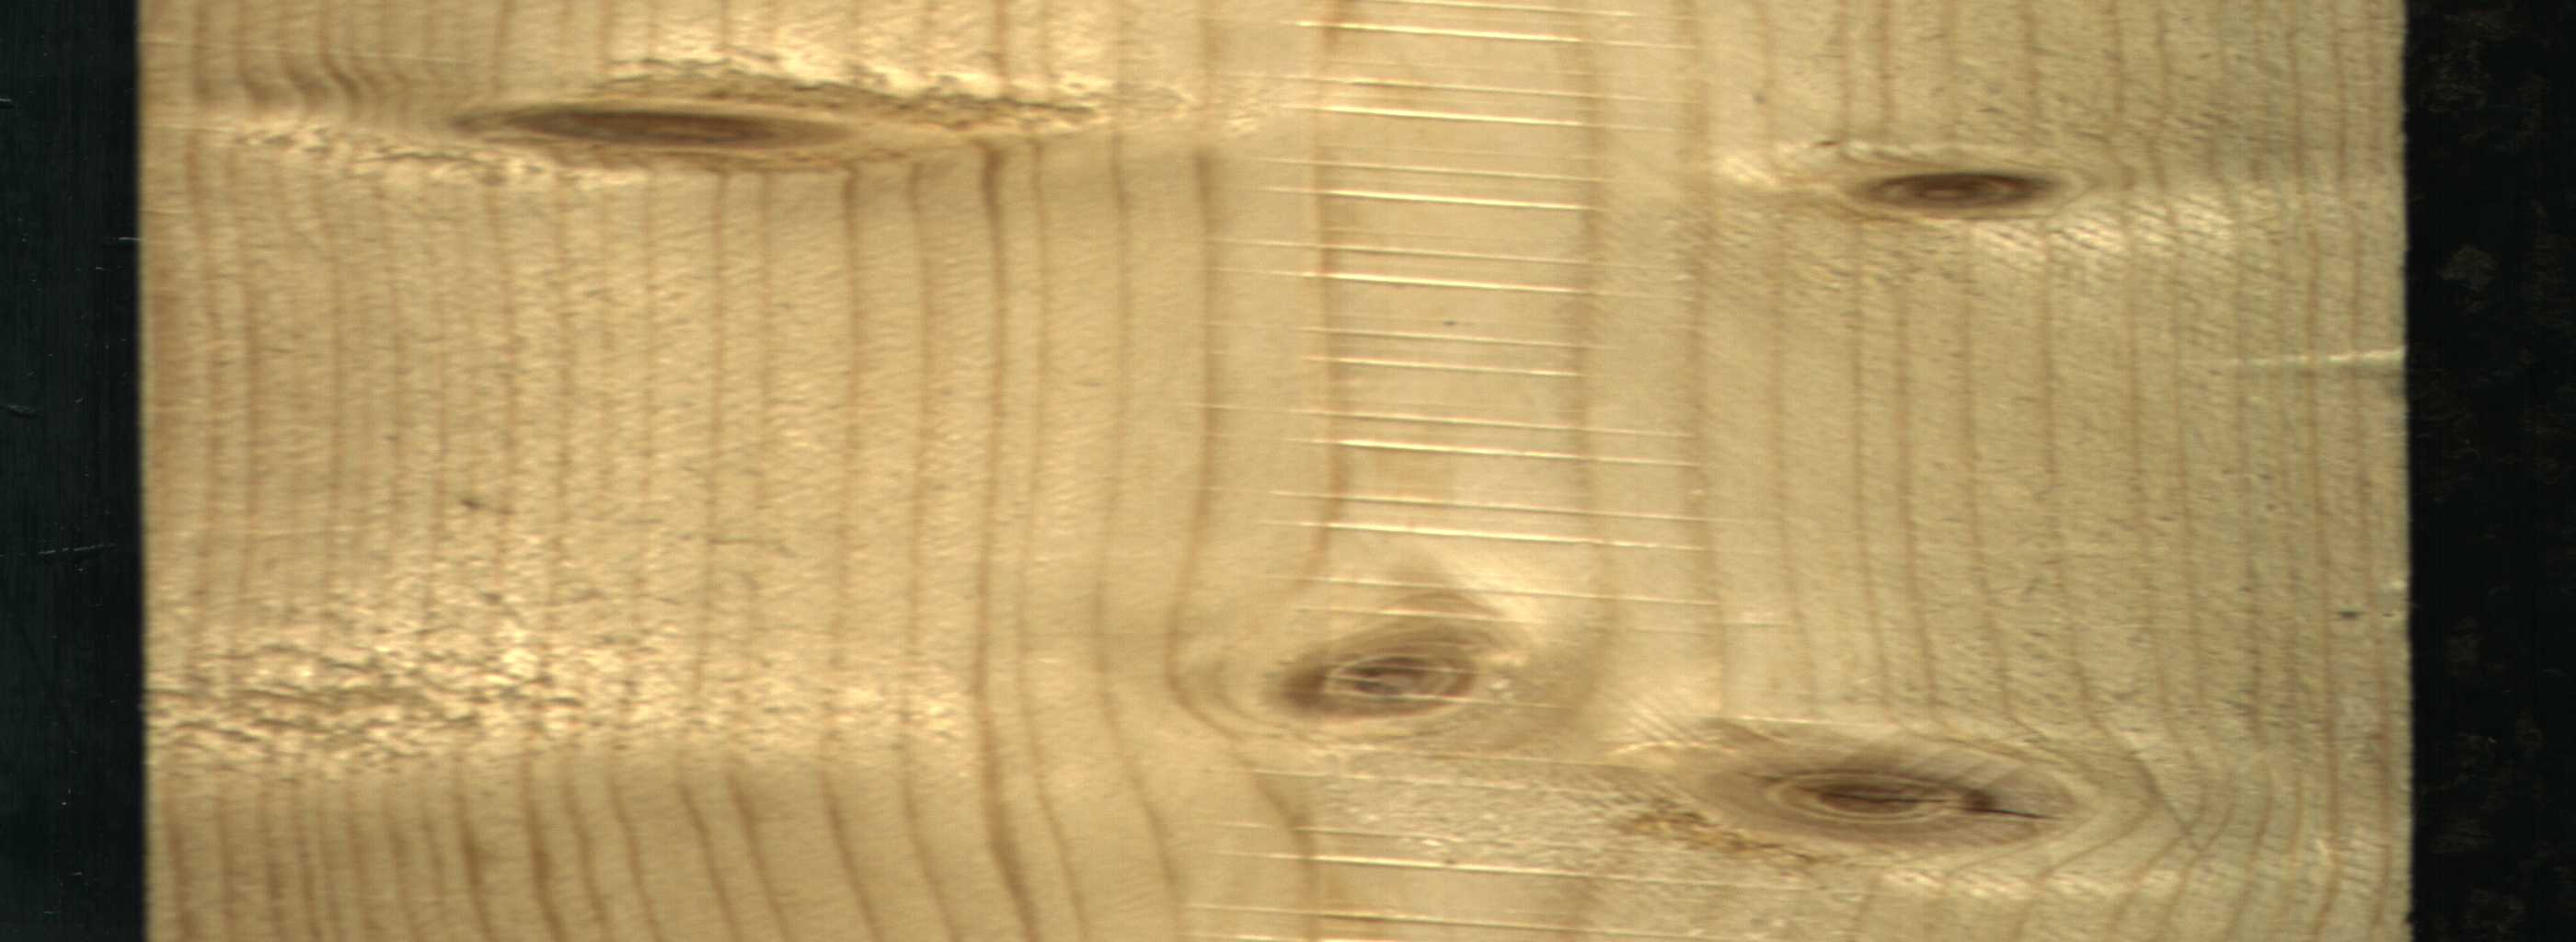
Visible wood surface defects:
knot_with_crack
knot_with_crack
Live_Knot
Live_Knot
Live_Knot